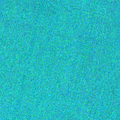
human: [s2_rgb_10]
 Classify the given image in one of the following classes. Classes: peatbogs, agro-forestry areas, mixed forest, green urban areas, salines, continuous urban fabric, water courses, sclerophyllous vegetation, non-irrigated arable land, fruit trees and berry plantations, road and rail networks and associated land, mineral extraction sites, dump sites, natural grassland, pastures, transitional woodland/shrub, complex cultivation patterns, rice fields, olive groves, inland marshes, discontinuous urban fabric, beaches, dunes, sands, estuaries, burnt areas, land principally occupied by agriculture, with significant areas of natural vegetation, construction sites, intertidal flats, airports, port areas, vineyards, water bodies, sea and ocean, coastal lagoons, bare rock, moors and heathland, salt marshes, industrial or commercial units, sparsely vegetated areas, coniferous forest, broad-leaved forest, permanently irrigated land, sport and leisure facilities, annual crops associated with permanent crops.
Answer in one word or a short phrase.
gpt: sea and ocean